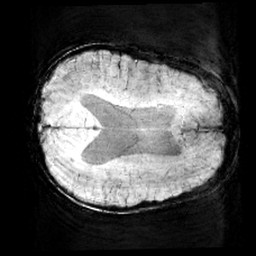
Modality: minIP
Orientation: axial
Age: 9
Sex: male
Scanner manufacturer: siemens
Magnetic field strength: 3 T
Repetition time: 0.027 s
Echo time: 0.02 s